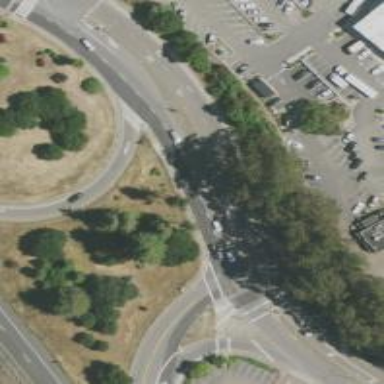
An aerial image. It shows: Secondary road with shared cycleway.